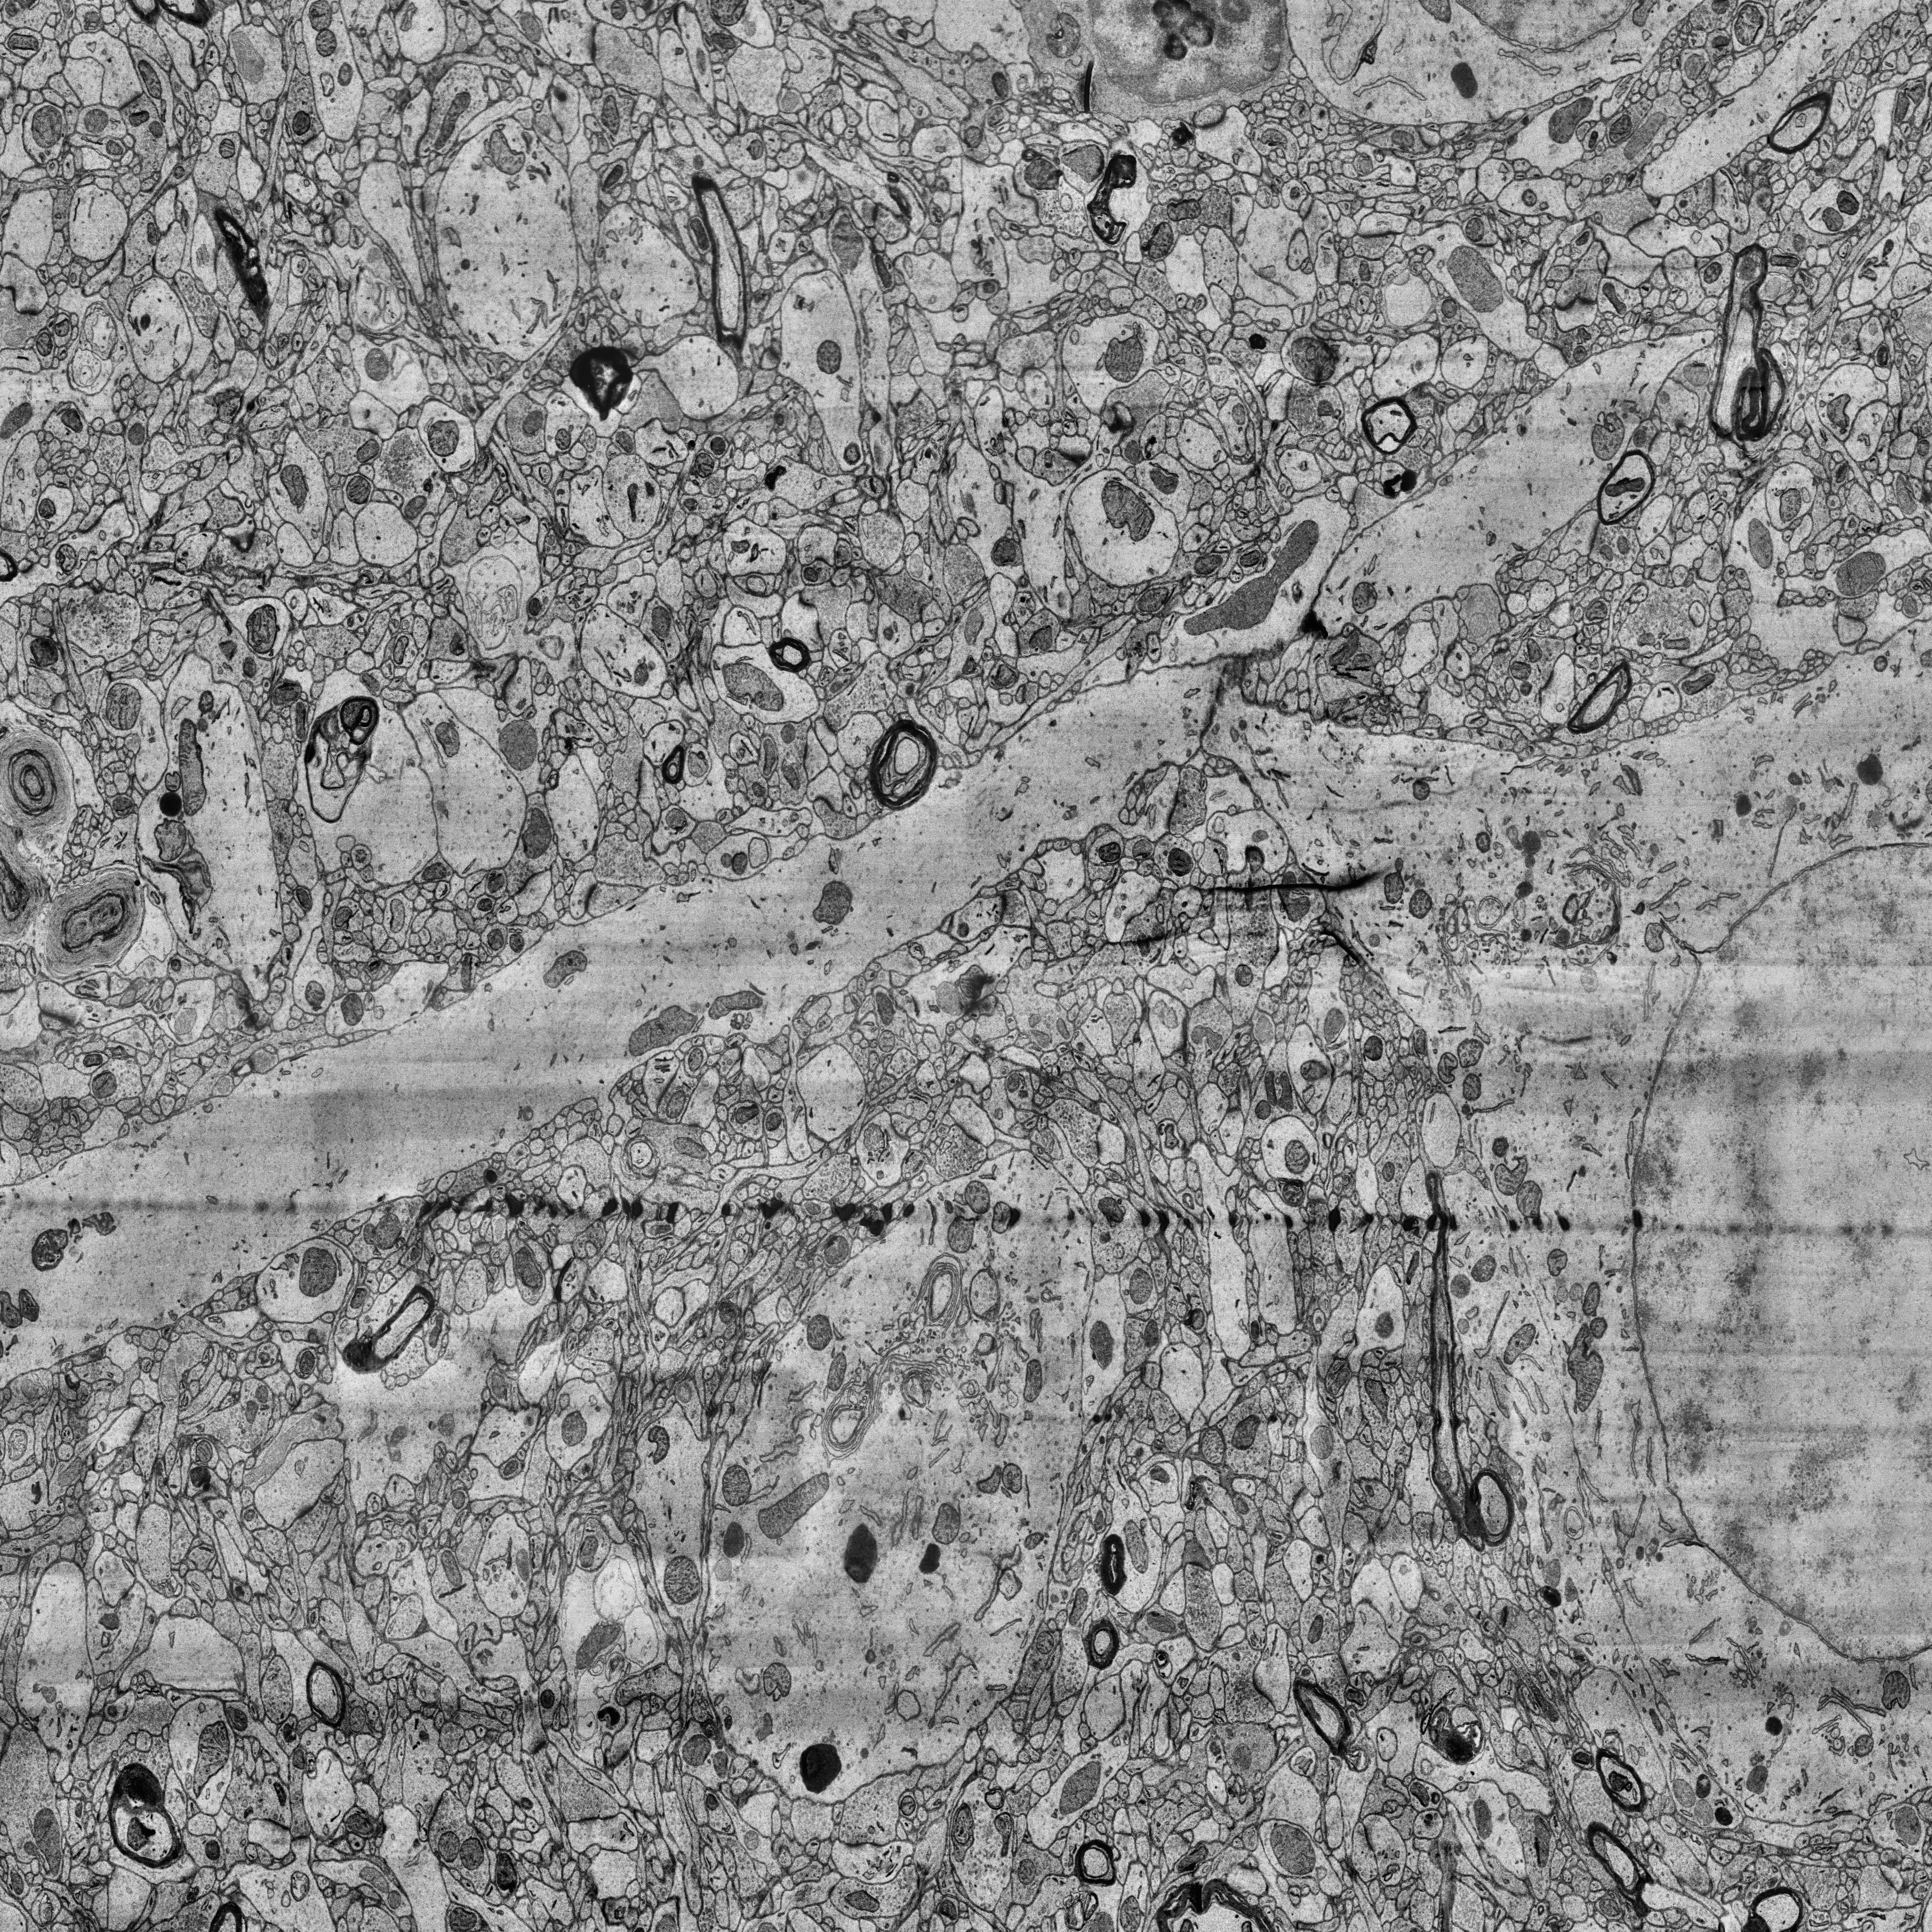
Electron microscopy slice of human cortex tissue
Slice depth (z): 304
Mitochondria instances in slice: 399